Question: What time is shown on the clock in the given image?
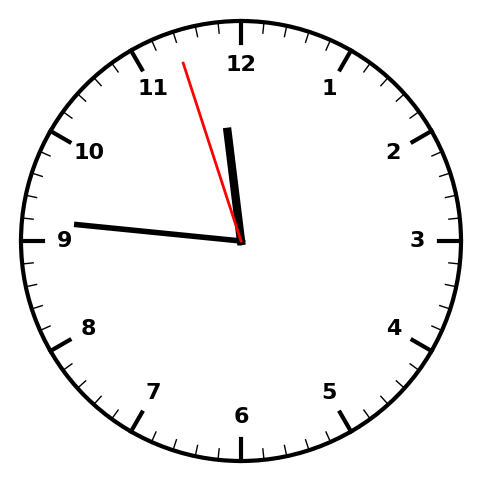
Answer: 11:45:57